Brain MRI, t2w sequence, axial 2D slice.
Patient: age 34, sex F, weight 95 kg, height 1.95 m
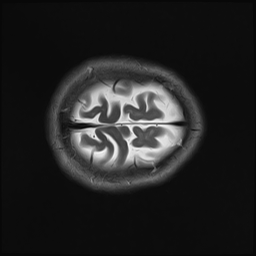